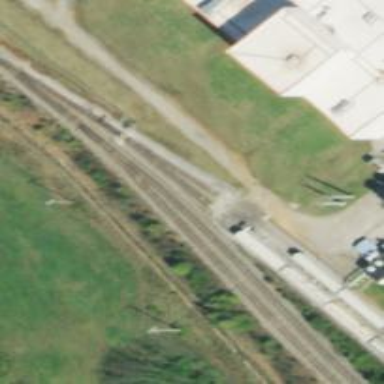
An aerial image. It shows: Railway siding for service.